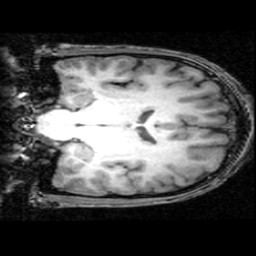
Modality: T1w
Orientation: coronal
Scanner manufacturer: ge
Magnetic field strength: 3 T
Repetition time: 0.01222 s
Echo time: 0.005176 s